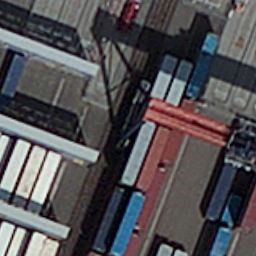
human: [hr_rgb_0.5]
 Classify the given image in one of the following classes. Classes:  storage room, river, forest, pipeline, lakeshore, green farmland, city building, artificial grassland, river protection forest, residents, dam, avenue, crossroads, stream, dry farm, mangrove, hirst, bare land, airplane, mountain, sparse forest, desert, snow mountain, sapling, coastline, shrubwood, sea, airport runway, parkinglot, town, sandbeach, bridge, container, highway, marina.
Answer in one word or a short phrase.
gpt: container